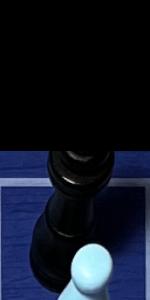
Label: King_Black